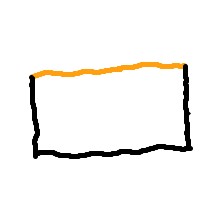
Shape: rectangle